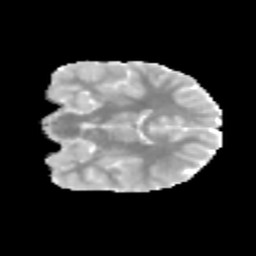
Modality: MD
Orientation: coronal
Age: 11
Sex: male
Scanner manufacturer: siemens
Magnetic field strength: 3 T
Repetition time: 3.8 s
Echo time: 0.07 s